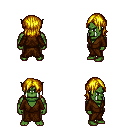
a pixel art fantasy rpg character, male body template, orc, green skin, brown robe, teal pants, blonde long bangs hairstyle, four views (front, back, left, right), 2x2 character sprite sheet, small pixel art, hard edges, no anti-aliasing